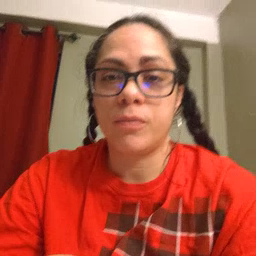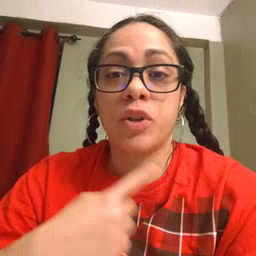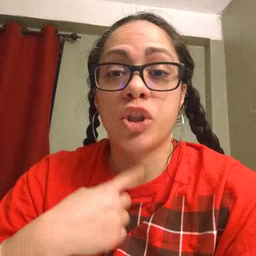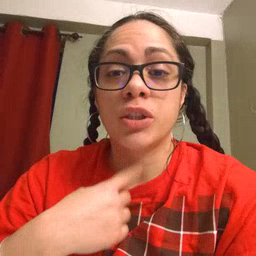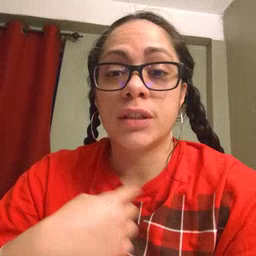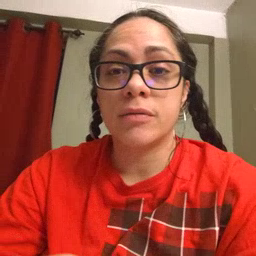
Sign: thirsty